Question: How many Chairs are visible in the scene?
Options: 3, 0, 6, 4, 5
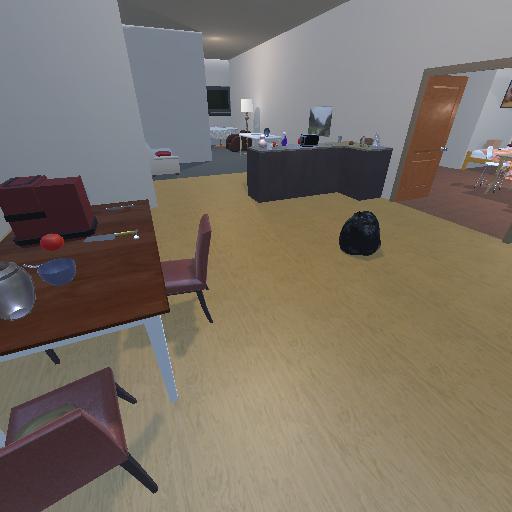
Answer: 3